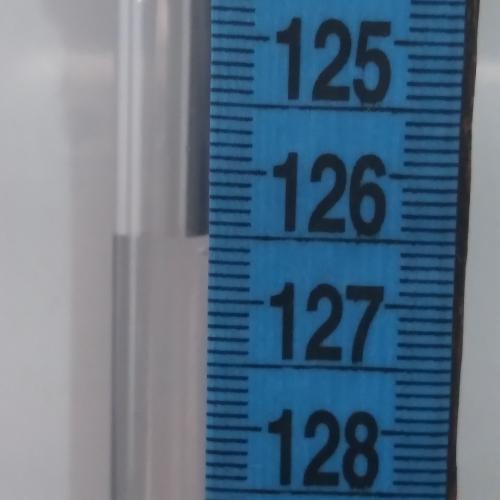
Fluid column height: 126.5 cm